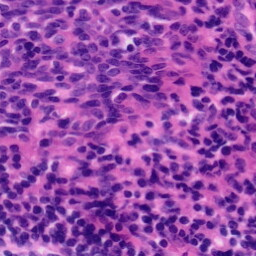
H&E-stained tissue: Tonsil